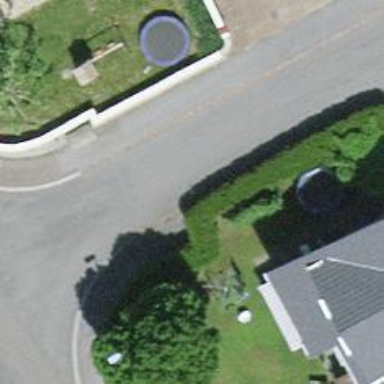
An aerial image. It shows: Hedge acting as barrier.